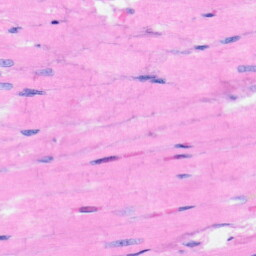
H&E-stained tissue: Heart